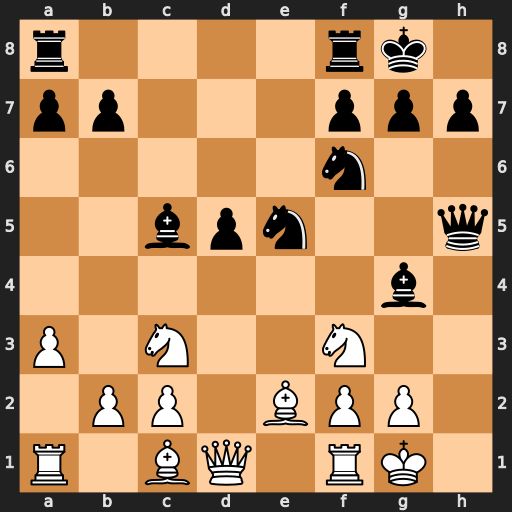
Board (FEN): r4rk1/pp3ppp/5n2/2bpn2q/6b1/P1N2N2/1PP1BPP1/R1BQ1RK1
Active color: w
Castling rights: -
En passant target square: -
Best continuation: Nxe5 Qxe5 Bxg4